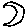
Label: moon